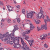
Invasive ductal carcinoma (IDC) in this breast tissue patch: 1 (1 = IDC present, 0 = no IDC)